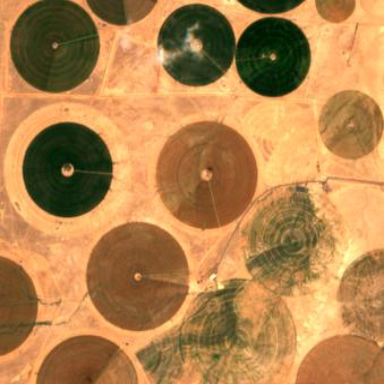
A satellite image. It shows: Pivot irrigation system.